Question: Feeling a bit stupid here. Maybe I'm missing something, but why doesn't the following simple call work as expected:
'''
String.Join(" ", "CSharp".ToCharArray())
'''
You'd expect it to return "C S h a r p", but interestingly it returns "CSharp". Moreover, the following call returns correct results:
'''
String.Join(" ", "CSharp".ToCharArray().ToList())
'''
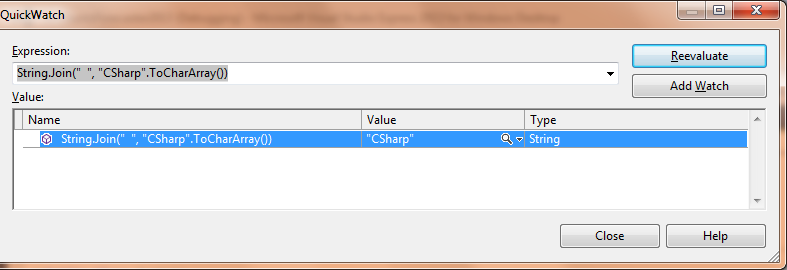
Answer: The following returns true in C#
'''
var result = String.Join(" ", "CSharp".ToCharArray()) == String.Join(" ", "CSharp".ToCharArray().ToList());
'''
This return false in vb.net
'''
Dim result = String.Join(" ", "CSharp".ToCharArray()) = String.Join(" ", "CSharp".ToCharArray().ToList())
'''
---
It seems 'String.Join(" ", "CSharp".ToCharArray())' in vb.net is using
'''
Shared Function Join ( separator As String, ParamArray value As String() )
'''
ie its converting '"CSharp".ToCharArray()' to 1 single string
---
IL for VB.net 'String.Join(" ", "CSharp".ToCharArray())'
'''
IL_0001: ldstr " "
IL_0006: ldc.i4.1
IL_0007: newarr System.String
IL_000C: stloc.1 // VB$t_array$S0
IL_000D: ldloc.1 // VB$t_array$S0
IL_000E: ldc.i4.0
IL_000F: ldstr "CSharp"
IL_0014: callvirt System.String.ToCharArray
IL_0019: newobj System.String..ctor
IL_001E: nop
IL_001F: stelem.ref
IL_0020: nop
IL_0021: ldloc.1 // VB$t_array$S0
IL_0022: call System.String.Join
IL_0027: stloc.0 // result
'''
IL for C# 'String.Join(" ", "CSharp".ToCharArray())'
'''
IL_0001: ldstr " "
IL_0006: ldstr "CSharp"
IL_000B: callvirt System.String.ToCharArray
IL_0010: call System.String.Join
IL_0015: stloc.0 // result
'''